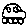
Label: car